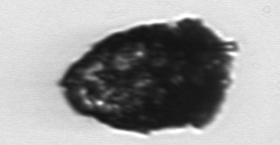
Label: Stenosemella_pacifica